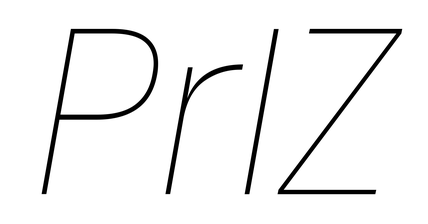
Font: Poppins-ThinItalic